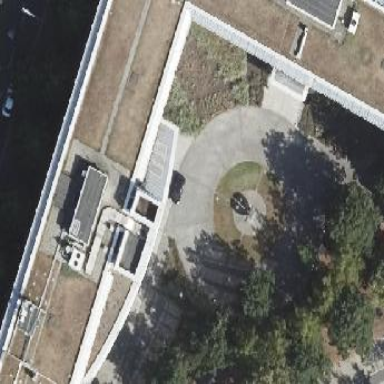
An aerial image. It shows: Office building with flat roof.